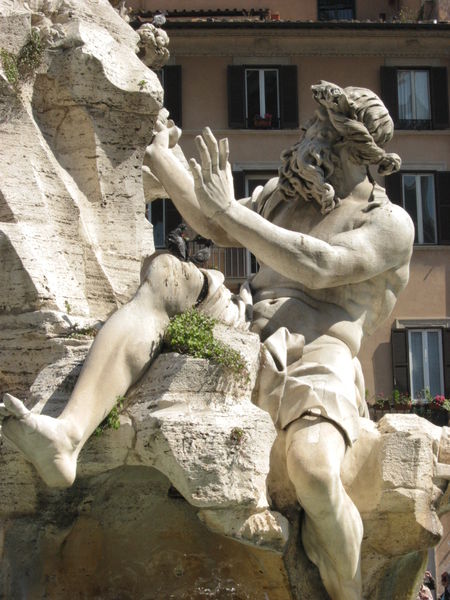
Titel: Vierströmebrunnen
Künstler: Giovanni Lorenzo Bernini
Standort: Rom, Piazza Navona (EU - I - Latium)
Schlagwörter: akt, felsen, fuß, hand, mann, nackt, schatten, grün, stadt, bewegung, blumen, fenster, finger, geste, hintergrund, licht, marmor, gras, haus, rot, tuch, bart, arm, arme, stein, hände, sonne, figur, haare, pflanze, locken, brunnen, skulptur, statue, beine, farbig, füße, sitz, fassade, italien, fels, wild, detail, muskeln, bildhauerei, plastik, knie, foto, barfuss, fensterladen, moos, gestik, kunst, muskel, erhoben, verdreht, neptun, brunnenfigur, fußsohle, n, #fels, #schatten, flussgottheit